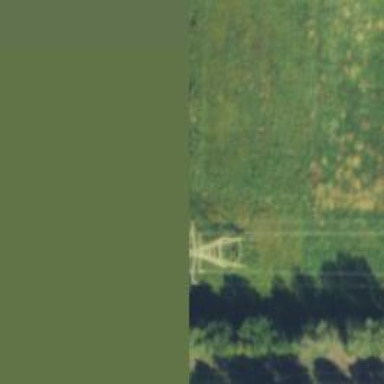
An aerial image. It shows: Lattice structure tower used for power distribution.